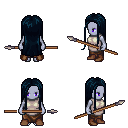
a pixel art fantasy rpg character, female body template, dark elf, purple skin, white tunic, robe skirt, raven extra-long hairstyle, brown shoes, spear, four views (front, back, left, right), 2x2 character sprite sheet, small pixel art, hard edges, no anti-aliasing